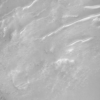
Label: not_dusty